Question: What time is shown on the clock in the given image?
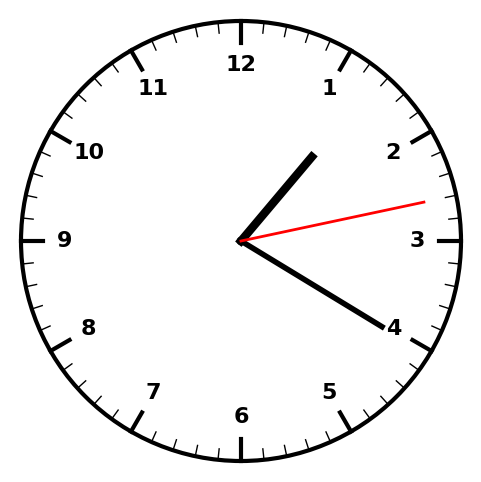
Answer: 01:20:13